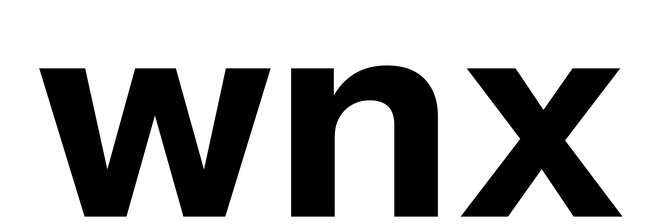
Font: InstrumentSans_Bold